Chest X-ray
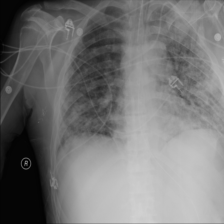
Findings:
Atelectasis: negative
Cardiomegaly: negative
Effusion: negative
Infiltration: negative
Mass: negative
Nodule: positive
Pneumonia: negative
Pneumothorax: negative
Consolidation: negative
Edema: negative
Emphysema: negative
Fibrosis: negative
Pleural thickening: negative
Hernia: negative